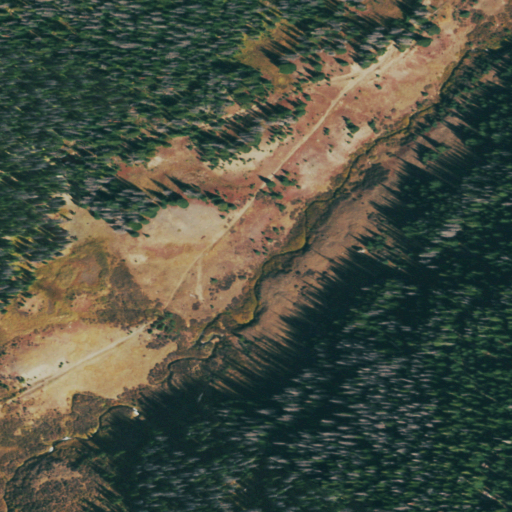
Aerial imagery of plain(s) in Colorado named Trap Park containing evergreen forest, shrub, woody wetlands, and herbaceous wetlands